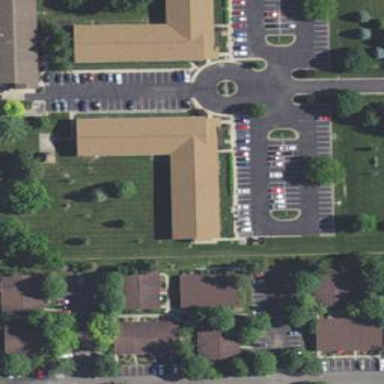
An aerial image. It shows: Paved area designated for parking.